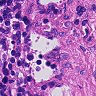
Metastatic tissue present: no